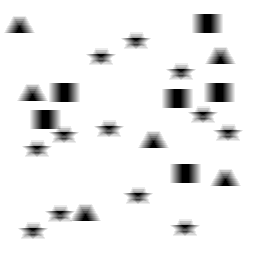
Squares: 6
Triangles: 6
Stars: 12
Total shapes: 24